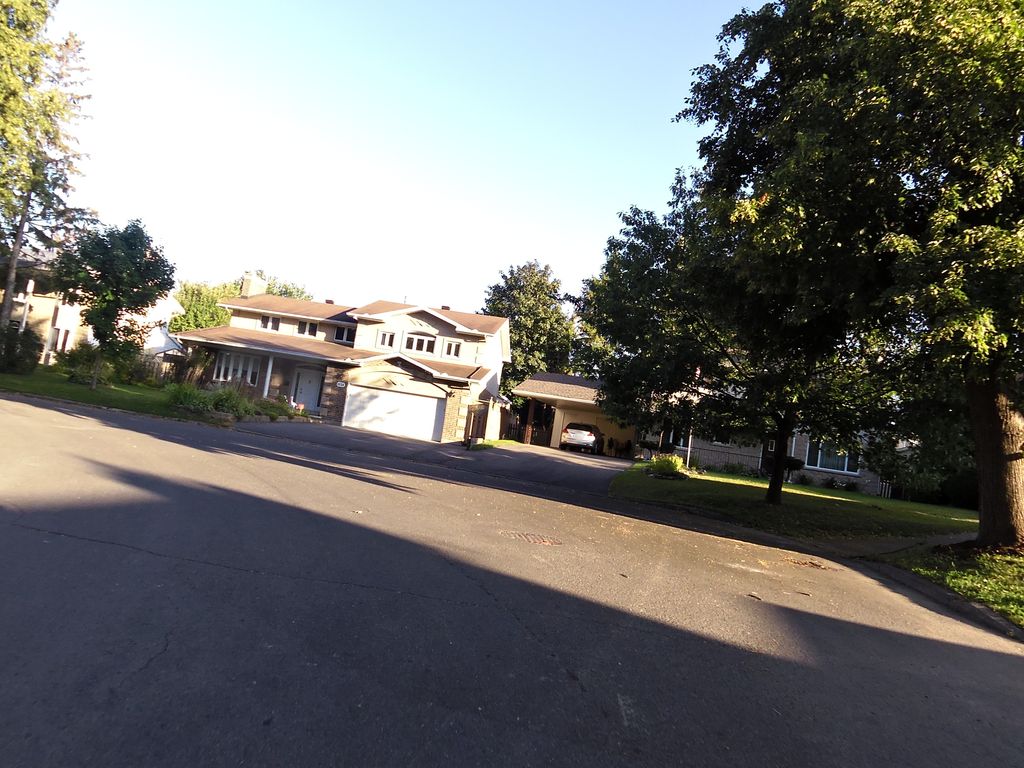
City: ottawa-gatineau